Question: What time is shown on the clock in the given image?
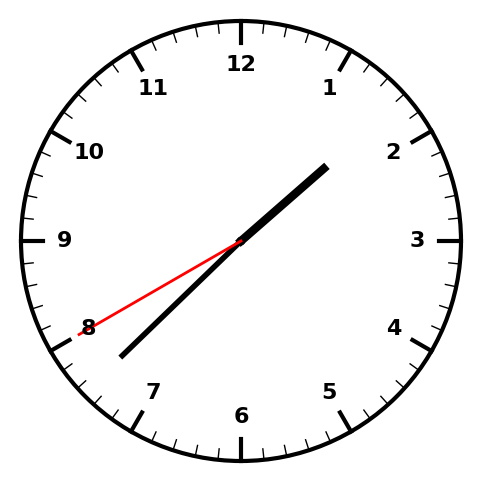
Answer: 01:37:40